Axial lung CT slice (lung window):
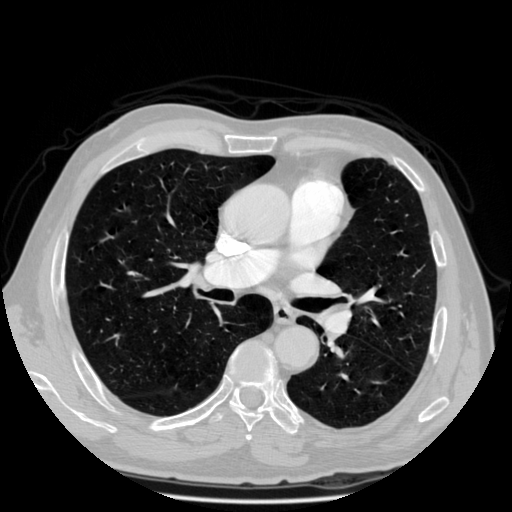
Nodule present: no